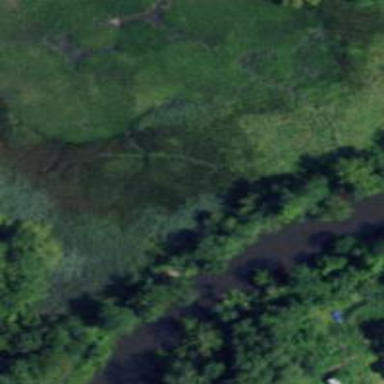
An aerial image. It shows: Marshy wetland area.